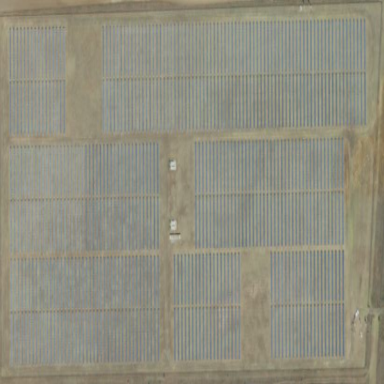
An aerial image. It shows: Solar power plant using photovoltaic technology.